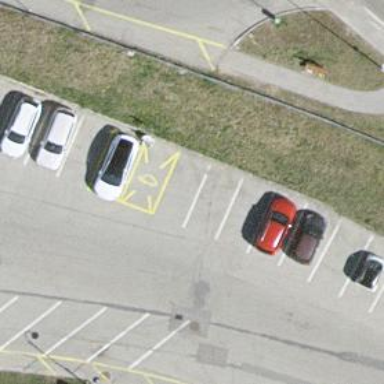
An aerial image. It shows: Charging station.